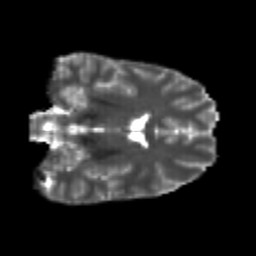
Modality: T2w
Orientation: coronal
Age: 22
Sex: male
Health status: healthy
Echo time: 0.074 s